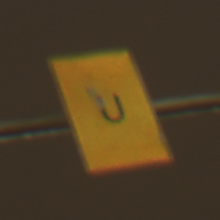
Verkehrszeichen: AnkuendigungOderFortsetzungUmleitungOhnePfeilsymbol
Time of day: Night
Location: Outdoor (Urban)
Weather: Overcast
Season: NotSpecified
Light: Artificial